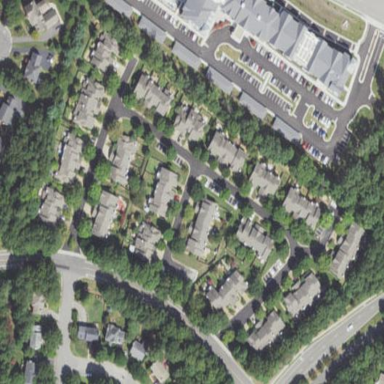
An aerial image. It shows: Residential neighbourhood.